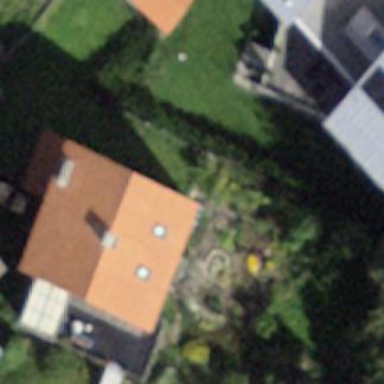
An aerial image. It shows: Simple and straightforward house.